Question:
As you can see in the screenshot above, the rightmost plot seems to goto the right-edge of the graph, & is hardly seen (as you can see above; only part of the plot-symbol is visible). Even if I increment the xAxisRange by 1 in order to give some space in the right (so that thee is some space 'after' the rightmost plot), this extra space gets added to the left (i.e. leftmost/beginning of the graph) & not to the rightmost edge.
I have added code for padding in the chart initialization method:
'''
graph.plotAreaFrame.masksToBorder = NO;
graph.paddingLeft = 85.0;
graph.paddingTop = 20.0;
graph.paddingRight = 20.0;
graph.paddingBottom = 80.0;
'''
This seem to add padding 'outside' the rectangle that's seen around the graph, & not 'within' it.
Can someone please help?
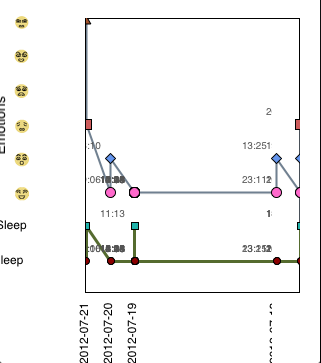
Answer: Increase the length of the plot range.